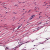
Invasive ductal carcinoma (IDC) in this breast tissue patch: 0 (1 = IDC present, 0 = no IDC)